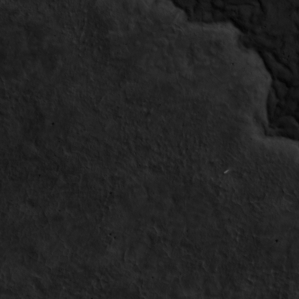
Label: non_frost